Question: why do I get the "-1" string displayed below, even though I submit an underscore "_" to indicate missing data value here?
<URL>

Is this a bug in Google Charts?
I suspect they use -1 internally to indicate NULL values, but because I use it becomes visible. They should use a MIN-1 value instead...
Thank you!
Alex
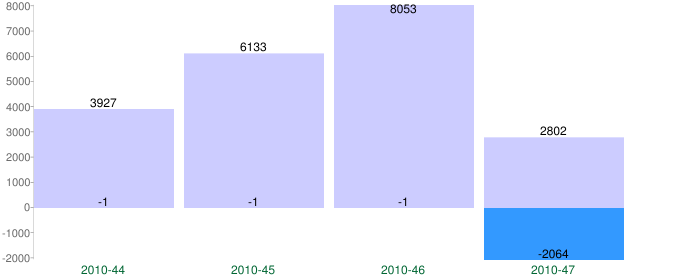
Answer: Workaround is to use a value lower than the min value in range, i.e. here or you can also use to have a shorter string.
Here is <URL> for the image below: